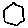
Label: hexagon